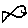
Label: fish